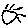
Label: sun